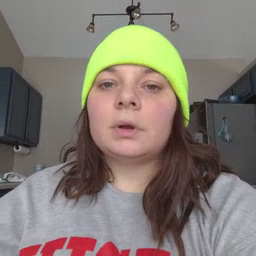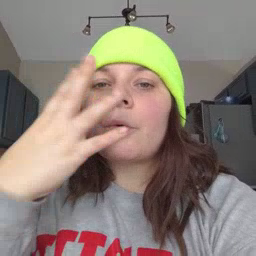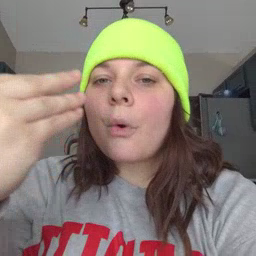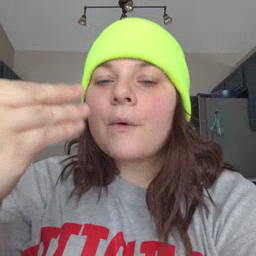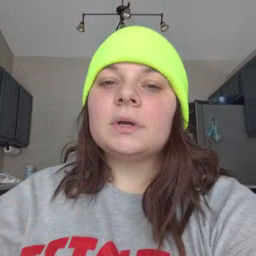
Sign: wolf